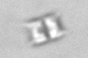
Label: Bacillariophyceae_morphotype1